Question: I have created android app using webview and added menu's into it.
'''
In main.xml code
<item android:id="@+id/interview_tips" android:title="@string/interview_tips"></item>
<item android:id="@+id/interview_tips" android:title="@string/interview_tips"></item>
<item android:id="@+id/career_trend" android:title="@string/career_trend"></item>
<item android:id="@+id/video_hub" android:title="@string/video_hub"></item>
'''
which is giving me menus like following image.
> when I clicked on any menu I want to open a URL in same webview, How can I do it
I tried like this which is not working
'''
//menu click event
@Override
public boolean onOptionsItemSelected(MenuItem item) {
// Handle item selection
switch (item.getItemId()) {
case R.id.action_settings:
if (item.isChecked()) item.setChecked(false);
else item.setChecked(true);
mWebView.loadUrl("http://www.google.com");
return true;
case R.id.career_trend:
if (item.isChecked()) item.setChecked(false);
else item.setChecked(true);
mWebView.loadUrl("http://www.google.com");
return true;
default:
return super.onOptionsItemSelected(item);
}
}
'''
I'm bit new in android please give me any link , tutorial?

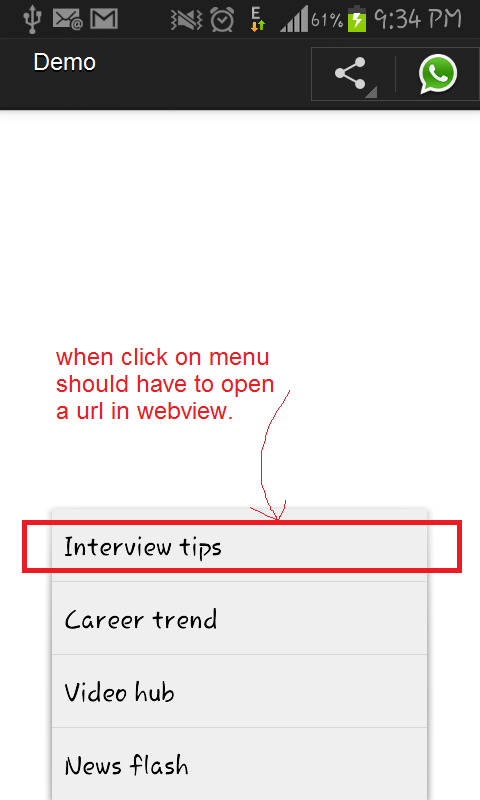
Answer: Use <URL> if you use a Menu.
Also look a <URL>
And using a required permission, add below into AndroidManifest.xml.
'<uses-permission android:name="android.permission.INTERNET" />'
Also you can try enabling webview JS.
'''
webView.getSettings().setJavaScriptEnabled(true);
webView.loadUrl("http://www.google.com");
'''
## UPDATE
First of all change your code
'''
//menu click event
@Override
public boolean onOptionsItemSelected(MenuItem item) {
// Handle item selection
switch (item.getItemId()) {
case R.id.action_settings:
mWebView.loadUrl("http://www.google.com");
case R.id.career_trend:
mWebView.loadUrl("http://www.google.com");
}
return true;
}
'''
## TO
'''
//menu click event
@Override
public boolean onOptionsItemSelected(MenuItem item) {
// Handle item selection
switch (item.getItemId()) {
case R.id.action_settings:
mWebView.getSettings().setJavaScriptEnabled(true);
mWebView.loadUrl("http://www.google.com");
return true;
case R.id.career_trend:
mWebView.getSettings().setJavaScriptEnabled(true);
mWebView.loadUrl("http://www.google.com");
return true;
}
return true;
}
'''
- make sure that your webview is present on screen. I mean is visible...
- check INTERNET PERMISSION in your manifest file.
and - make sure that your . Just put Log into 'onOptionItemSelected' method and check that he printed.
Also look : <URL>